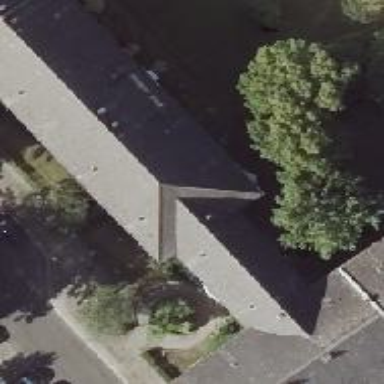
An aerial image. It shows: Building with ridge on the roof.